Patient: sex M, age 69
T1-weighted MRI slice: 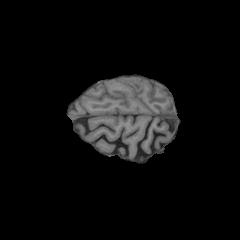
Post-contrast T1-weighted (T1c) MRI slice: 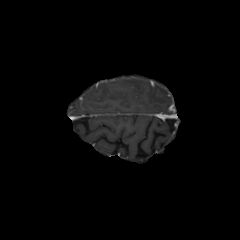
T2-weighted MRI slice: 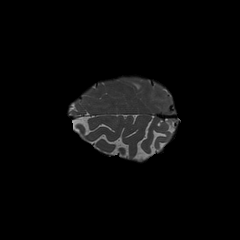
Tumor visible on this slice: yes
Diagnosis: Glioblastoma, IDH-wildtype
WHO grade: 4